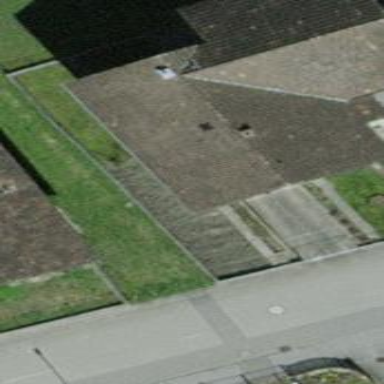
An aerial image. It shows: Detached building.